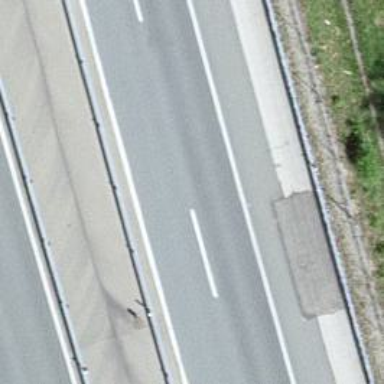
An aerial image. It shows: Asphalt motorway.